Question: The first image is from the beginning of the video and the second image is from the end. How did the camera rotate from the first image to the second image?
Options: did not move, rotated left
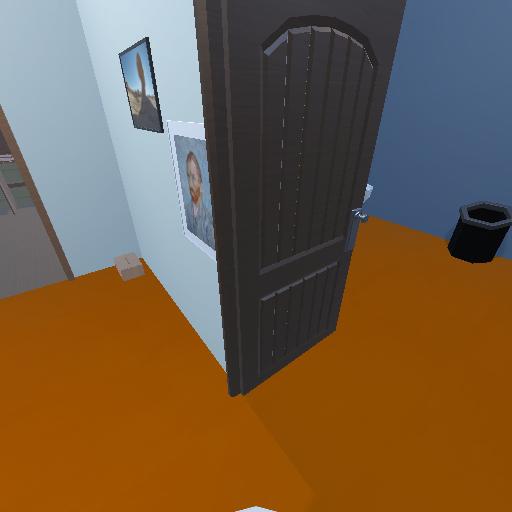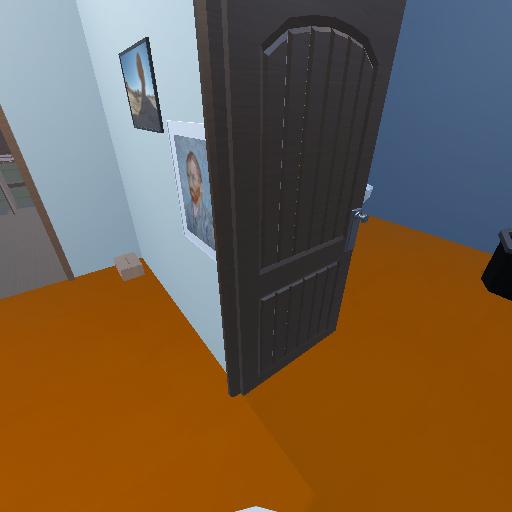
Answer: did not move